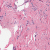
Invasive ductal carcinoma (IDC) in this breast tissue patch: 1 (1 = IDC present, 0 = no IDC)